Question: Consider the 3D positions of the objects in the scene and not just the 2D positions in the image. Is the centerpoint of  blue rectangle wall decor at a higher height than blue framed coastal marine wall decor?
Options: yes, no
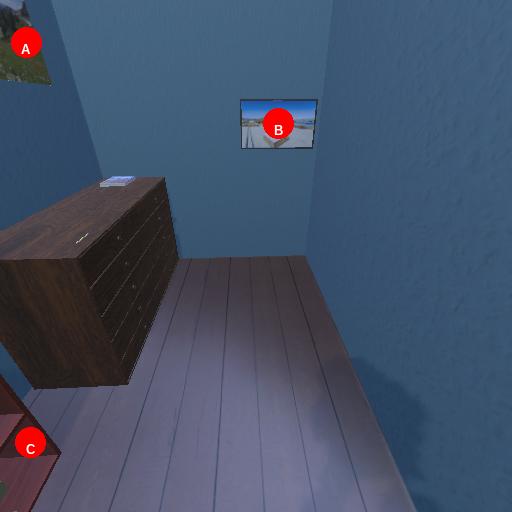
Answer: yes